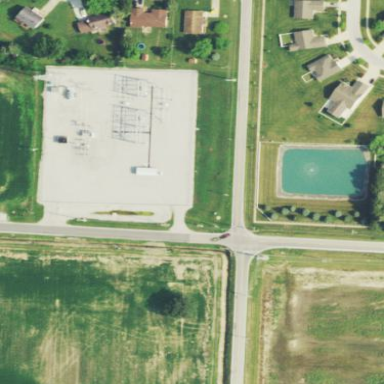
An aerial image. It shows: Power substation.